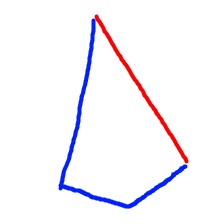
Shape: kite